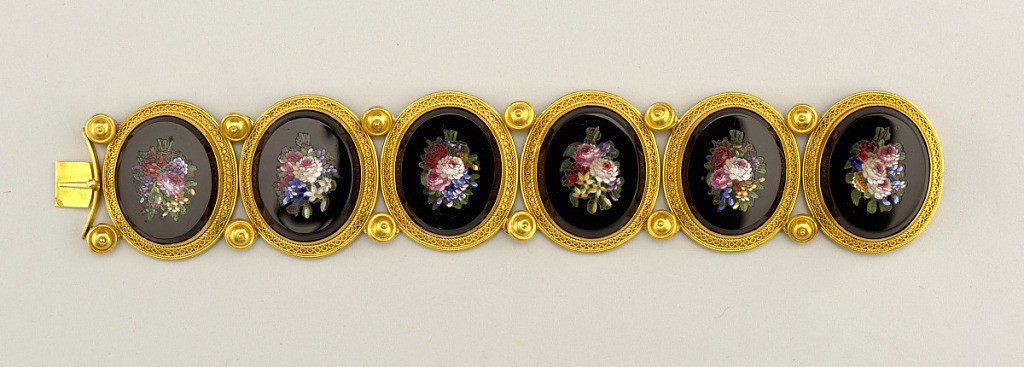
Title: Bracelet
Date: mid-19th century
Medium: Stone mosaic, onyx, gold
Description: Link bracelet with clasp; six oval plated each showin a bunch of flowers in mosaic, set in onyx and mounted in a gold frame with design in filigree; plates are joined by links covered with gold discs.